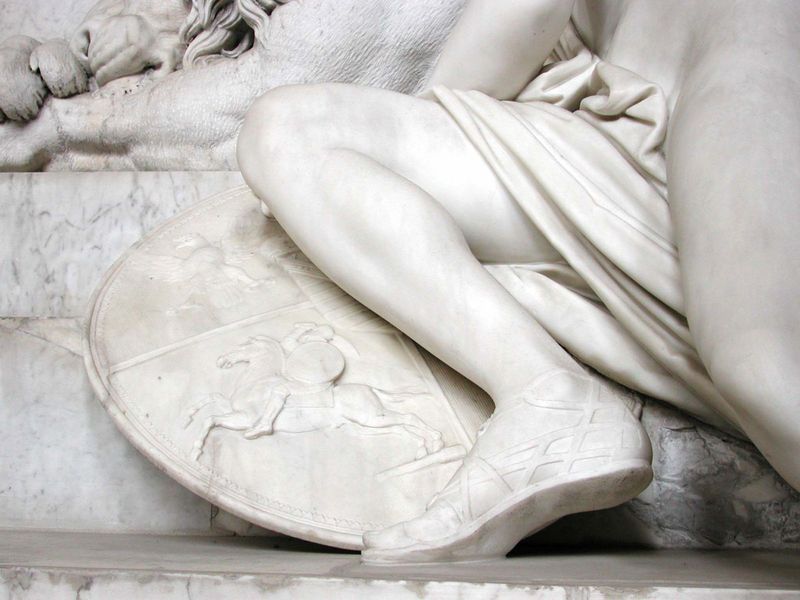
Titel: Marmorgarbdenkmal für Erzherzogin Marie Christine
Künstler: Antonio Canova
Standort: Wien, Hofpfarrkirche St. Augustin (EU - AUT)
Schlagwörter: fuß, mann, frau, marmor, weiss, tier, tuch, falten, stein, gewand, brunnen, pferd, reiter, skulptur, statue, beine, mähne, ritt, relief, bein, italien, bildhauerei, laken, knie, schenkel, schild, antike, soldat, schuh, rom, sandale, schnauze, toga, amazone, krieger, griechenland, löwe, schutz, römisch, gladiator, hieronymus, unterchenkel